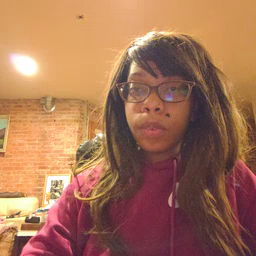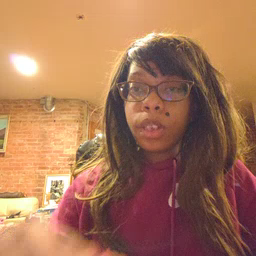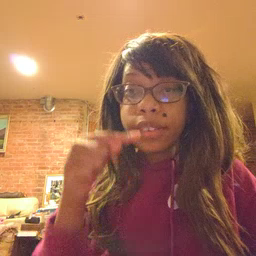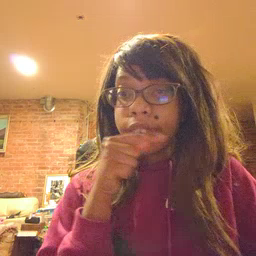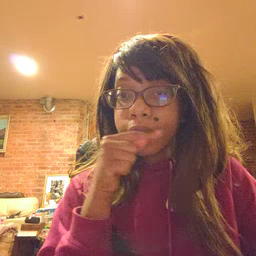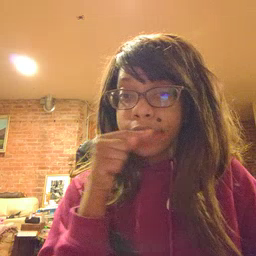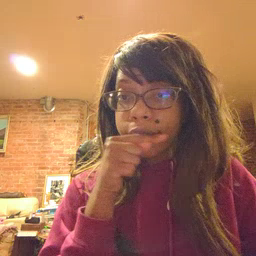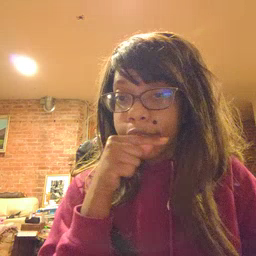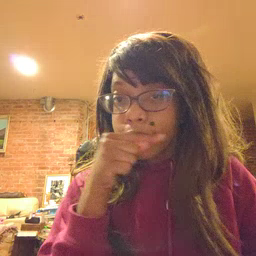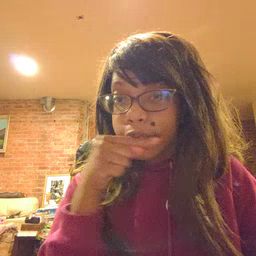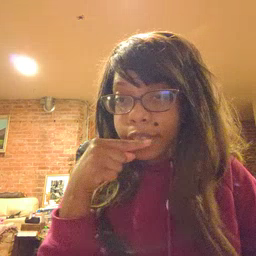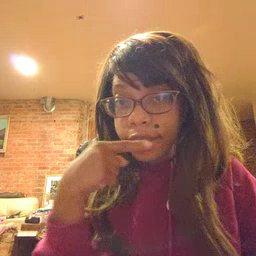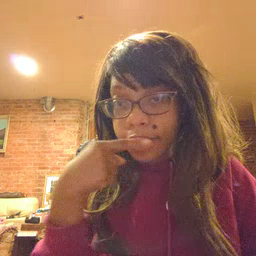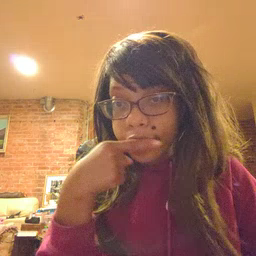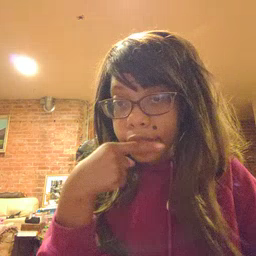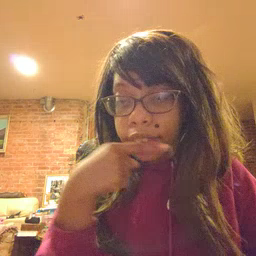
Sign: toothbrush